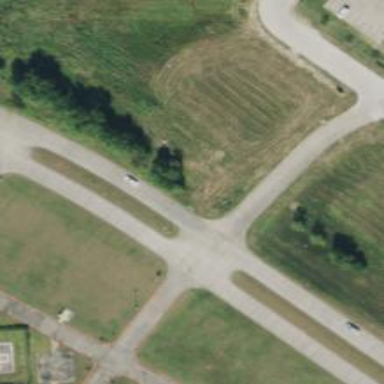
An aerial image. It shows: Secondary link road.